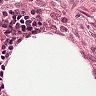
Metastatic tissue present: no